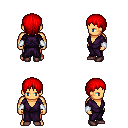
a pixel art fantasy rpg character, male body template, human, tanned skin, purple robe, metal pants, red plain hairstyle, white cloth bracers, maroon shoes, four views (front, back, left, right), 2x2 character sprite sheet, small pixel art, hard edges, no anti-aliasing